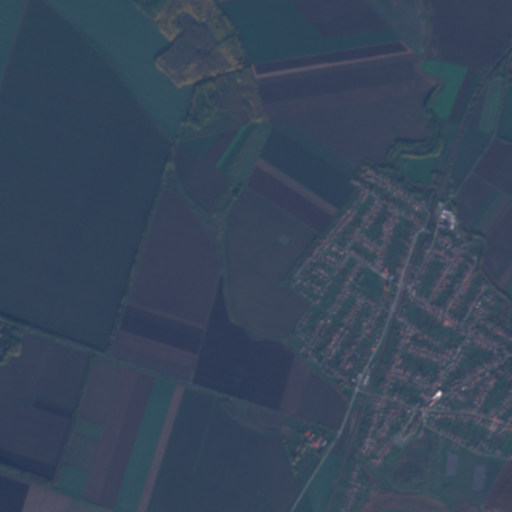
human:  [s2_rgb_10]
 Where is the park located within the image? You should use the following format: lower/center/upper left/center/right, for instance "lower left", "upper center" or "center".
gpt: The park is located in the lower right of the image.
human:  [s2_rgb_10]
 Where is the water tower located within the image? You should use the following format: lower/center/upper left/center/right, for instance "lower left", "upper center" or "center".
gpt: The water tower is located in the lower right of the image.
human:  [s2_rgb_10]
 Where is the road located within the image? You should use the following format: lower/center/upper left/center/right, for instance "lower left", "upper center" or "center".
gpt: There is no road in the image.